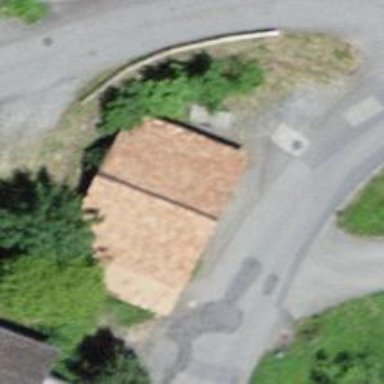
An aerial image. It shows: Rural barn.